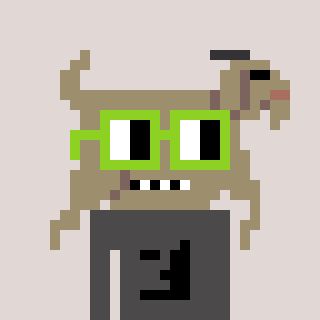
a pixel art character with square light green glasses, a goat-shaped head and a grayscale-colored body on a warm background